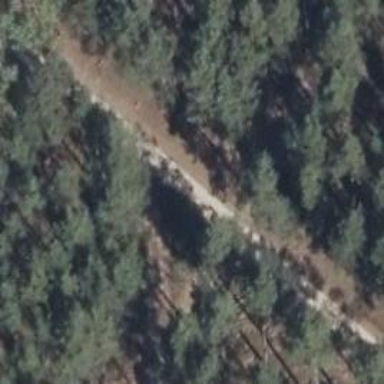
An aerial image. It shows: Dirt track road with grade 4 track type.